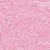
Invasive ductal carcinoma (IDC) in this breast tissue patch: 0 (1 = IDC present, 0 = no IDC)